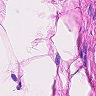
Metastatic tissue present: no